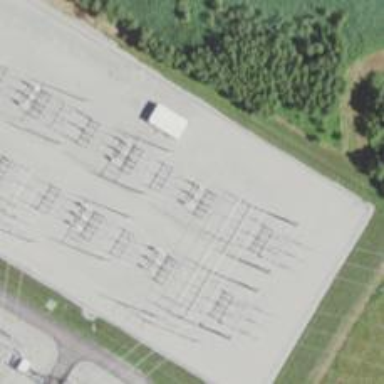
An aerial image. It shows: Switch used for power control.